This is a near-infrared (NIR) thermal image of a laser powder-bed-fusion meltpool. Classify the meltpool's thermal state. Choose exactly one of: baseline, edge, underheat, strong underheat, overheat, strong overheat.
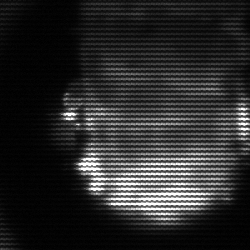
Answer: baseline